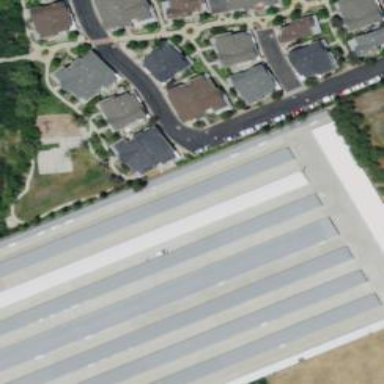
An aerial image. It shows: Building that serves as storage rental shop.